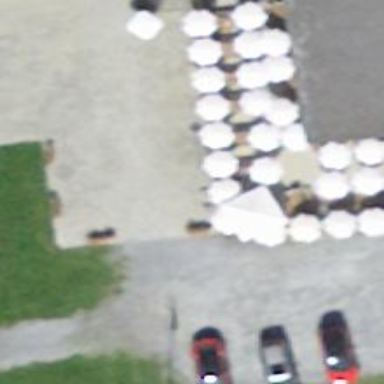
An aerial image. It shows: Charging station.